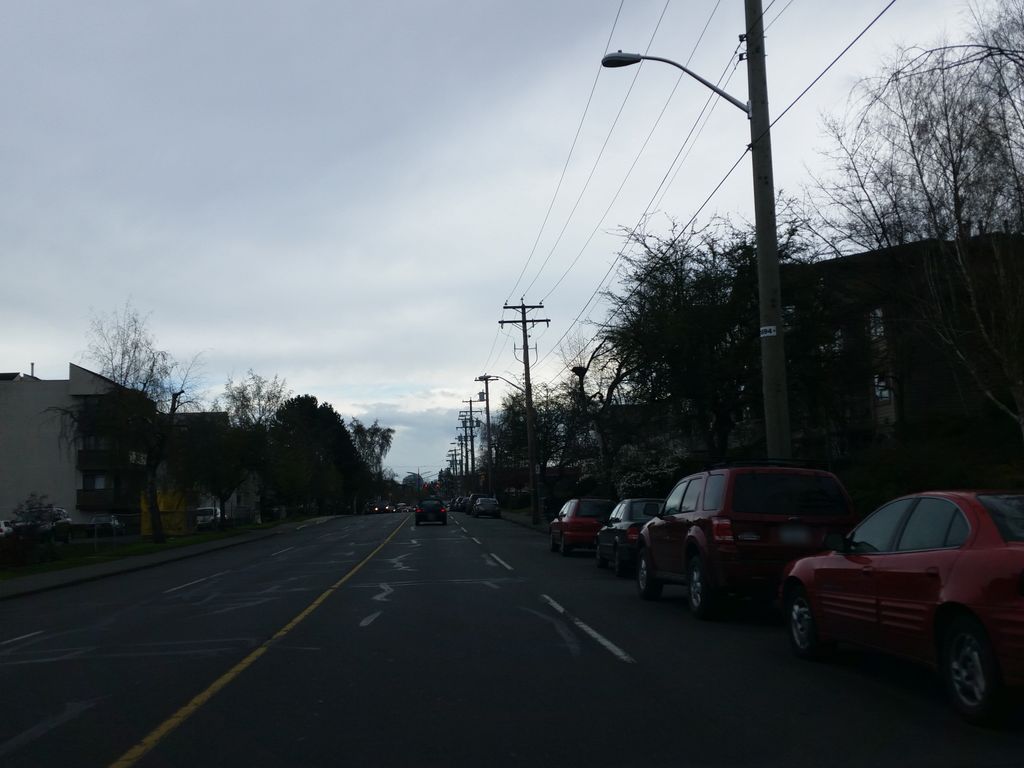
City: victoria